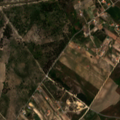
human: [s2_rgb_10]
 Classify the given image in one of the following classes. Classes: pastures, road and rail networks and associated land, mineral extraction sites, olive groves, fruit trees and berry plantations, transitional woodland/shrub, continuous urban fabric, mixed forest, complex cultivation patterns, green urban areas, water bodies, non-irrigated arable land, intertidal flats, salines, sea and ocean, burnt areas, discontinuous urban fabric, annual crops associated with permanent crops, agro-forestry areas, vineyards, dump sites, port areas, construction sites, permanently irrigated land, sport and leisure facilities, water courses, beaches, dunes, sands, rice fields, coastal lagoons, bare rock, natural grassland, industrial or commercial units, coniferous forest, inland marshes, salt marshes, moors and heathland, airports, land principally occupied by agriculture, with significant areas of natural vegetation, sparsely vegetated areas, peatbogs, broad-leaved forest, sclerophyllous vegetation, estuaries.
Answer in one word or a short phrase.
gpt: continuous urban fabric